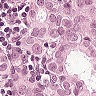
Metastatic tissue present: yes